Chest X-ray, PA view. Patient: 31 years old, sex F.
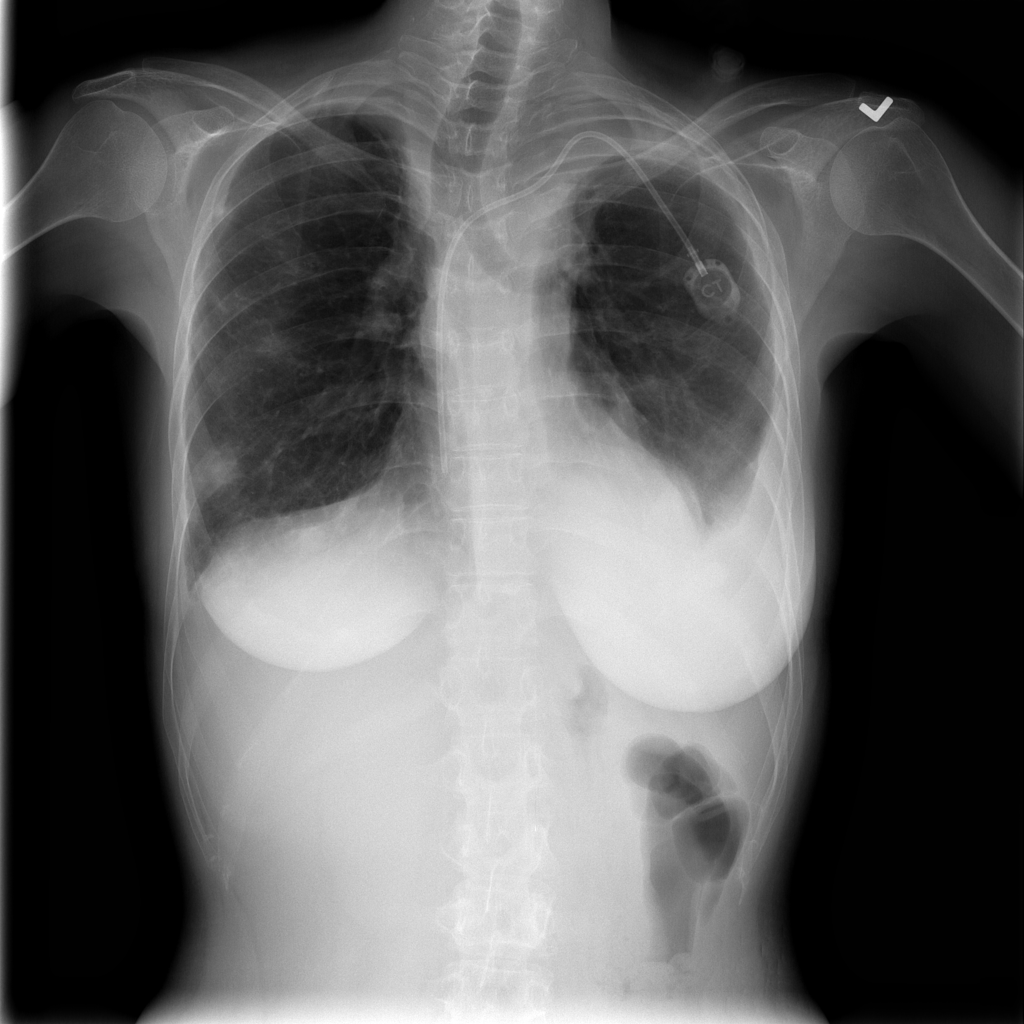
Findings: Fibrosis